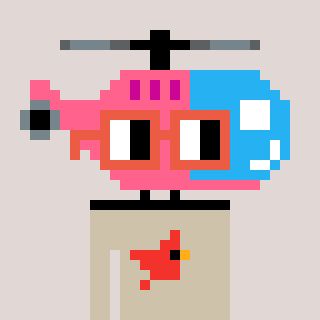
a pixel art character with square orange glasses, a helicopter-shaped head and a bege-colored body on a warm background